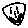
Label: smiley face